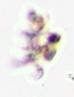
Label: Detritus